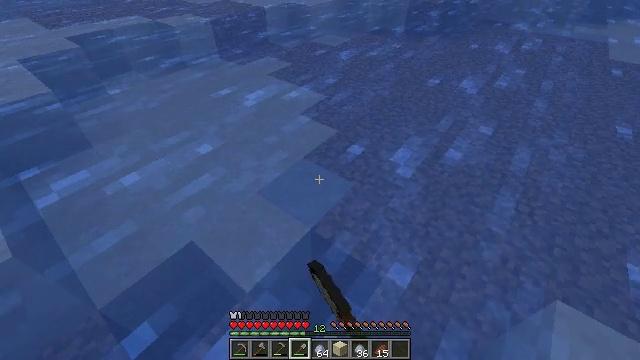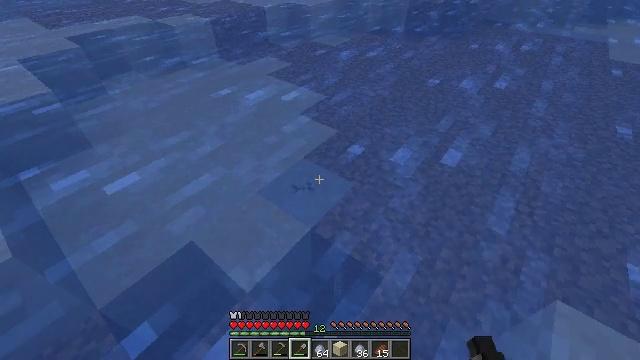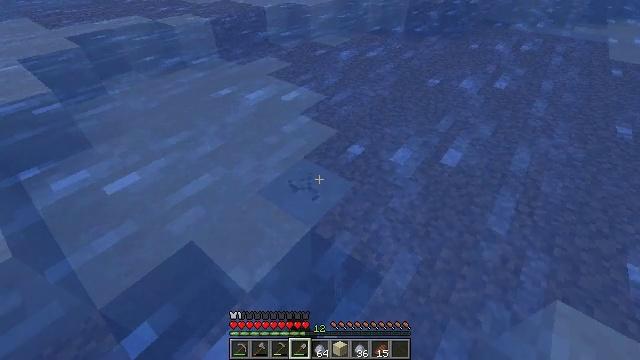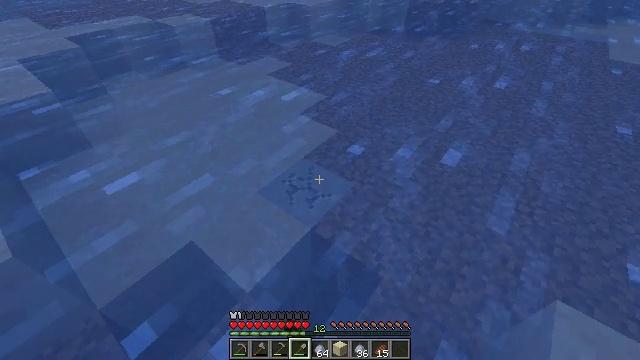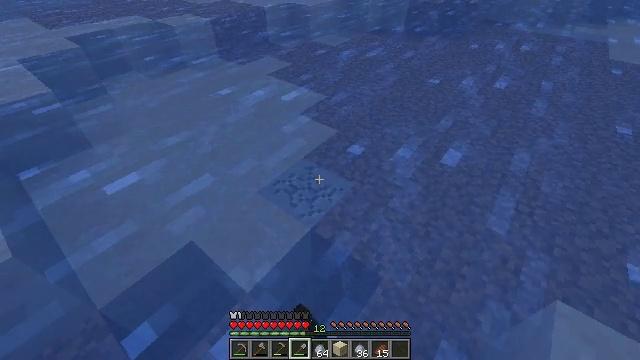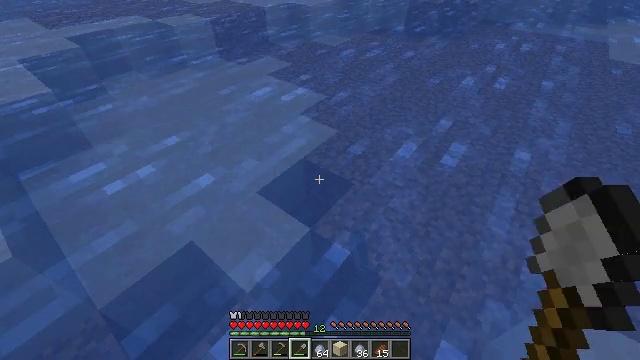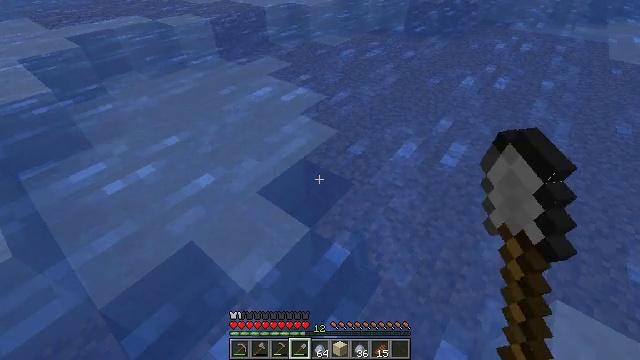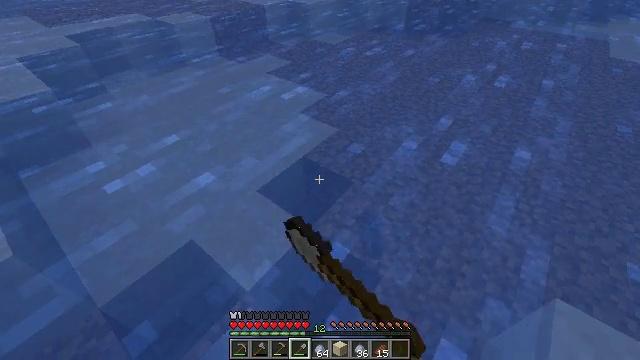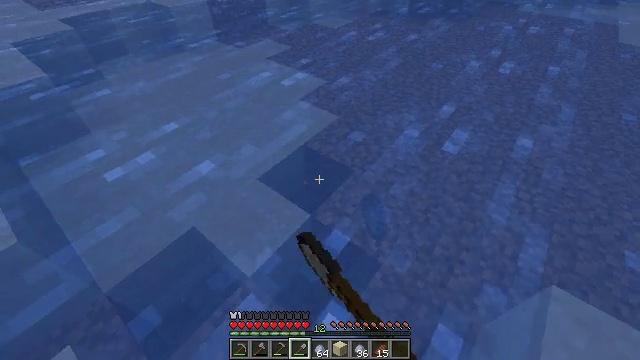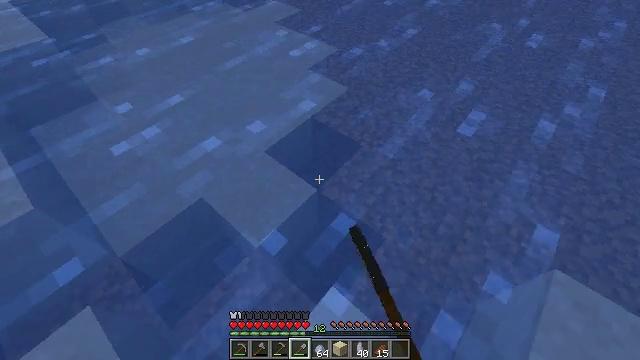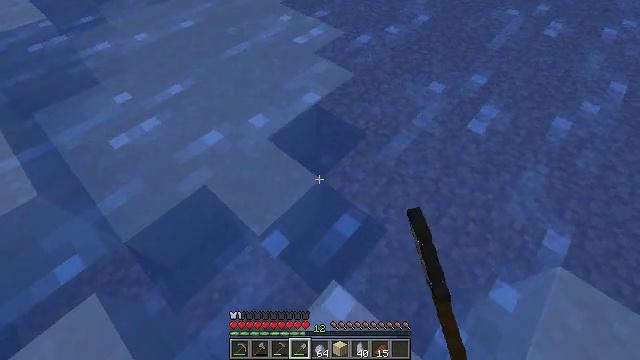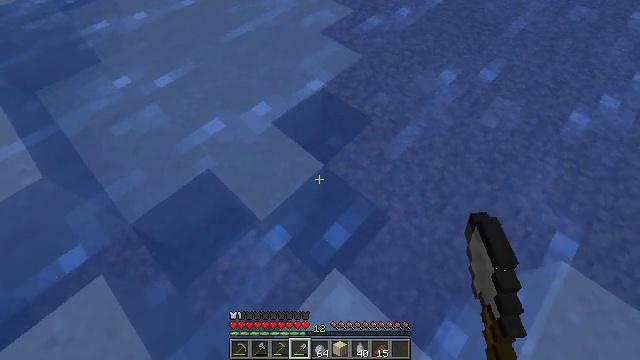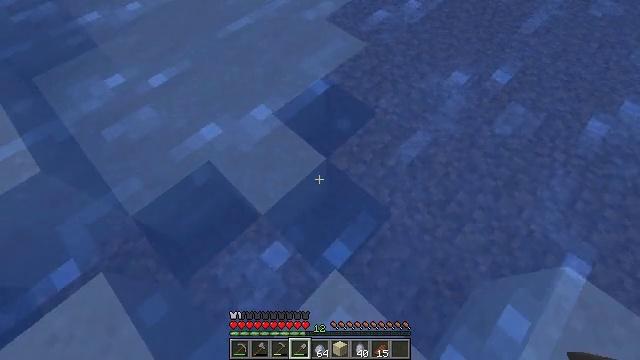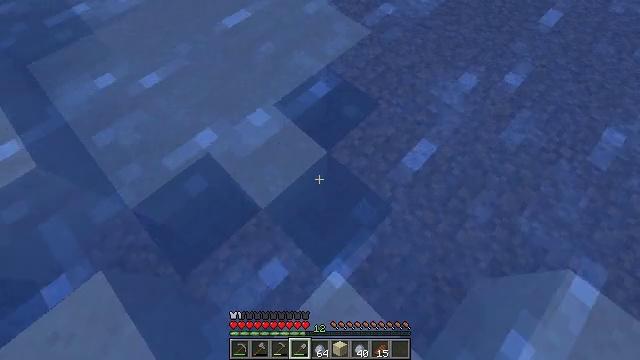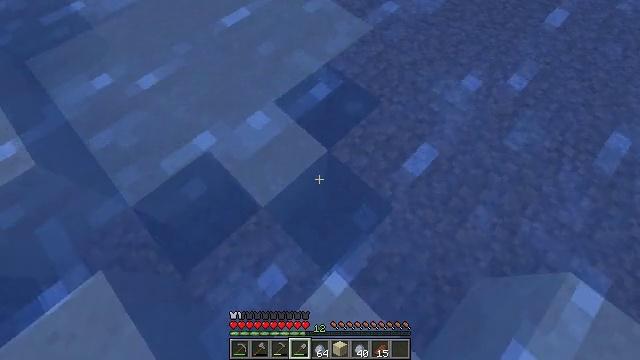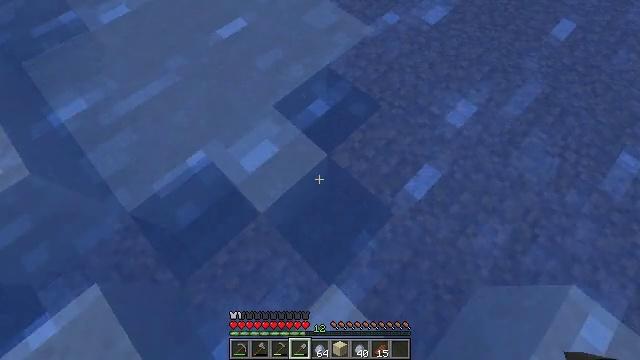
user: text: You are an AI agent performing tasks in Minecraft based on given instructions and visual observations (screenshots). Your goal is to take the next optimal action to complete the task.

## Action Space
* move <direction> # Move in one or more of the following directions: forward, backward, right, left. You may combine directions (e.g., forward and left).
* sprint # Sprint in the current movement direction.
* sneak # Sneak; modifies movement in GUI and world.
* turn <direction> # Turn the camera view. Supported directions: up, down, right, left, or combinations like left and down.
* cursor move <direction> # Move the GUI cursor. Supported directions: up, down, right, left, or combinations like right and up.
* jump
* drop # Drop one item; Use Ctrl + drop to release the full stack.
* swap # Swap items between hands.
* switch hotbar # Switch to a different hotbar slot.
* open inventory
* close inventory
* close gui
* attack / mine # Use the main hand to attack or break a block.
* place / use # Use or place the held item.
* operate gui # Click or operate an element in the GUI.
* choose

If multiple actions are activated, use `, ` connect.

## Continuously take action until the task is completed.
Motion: motion action
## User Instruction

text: Gather clay blocks.
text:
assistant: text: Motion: attack / mine
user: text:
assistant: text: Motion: attack / mine
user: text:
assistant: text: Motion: attack / mine
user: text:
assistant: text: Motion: attack / mine
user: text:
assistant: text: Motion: attack / mine
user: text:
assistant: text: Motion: attack / mine
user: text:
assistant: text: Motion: attack / mine
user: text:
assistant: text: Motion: move forward, turn down, attack / mine
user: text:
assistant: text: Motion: move forward, turn left and down
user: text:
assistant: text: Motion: move forward, turn left and down
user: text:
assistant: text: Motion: move forward, turn left and down
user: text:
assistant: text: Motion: move forward, turn down
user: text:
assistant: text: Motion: move forward, turn down
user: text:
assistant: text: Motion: move forward
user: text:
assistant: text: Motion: move forward
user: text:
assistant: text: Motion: move forward
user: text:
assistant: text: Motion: move forward
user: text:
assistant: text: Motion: move forward
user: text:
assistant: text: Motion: move forward, turn down
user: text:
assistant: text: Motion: move forward, sneak, turn down
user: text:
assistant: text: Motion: move forward, sneak
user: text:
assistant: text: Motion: move forward, sneak
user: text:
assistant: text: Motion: move forward, sneak
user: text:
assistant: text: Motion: sneak
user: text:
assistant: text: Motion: sneak
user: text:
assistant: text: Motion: sneak
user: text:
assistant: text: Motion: sneak
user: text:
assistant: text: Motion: sneak, turn right and up
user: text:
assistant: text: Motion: sneak, turn right and up
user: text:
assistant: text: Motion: move forward, turn right and up